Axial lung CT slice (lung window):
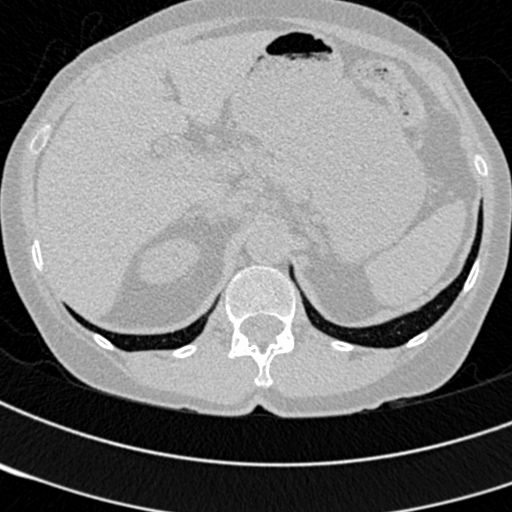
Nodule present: no